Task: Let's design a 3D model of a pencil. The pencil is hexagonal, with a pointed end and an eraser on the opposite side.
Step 10:
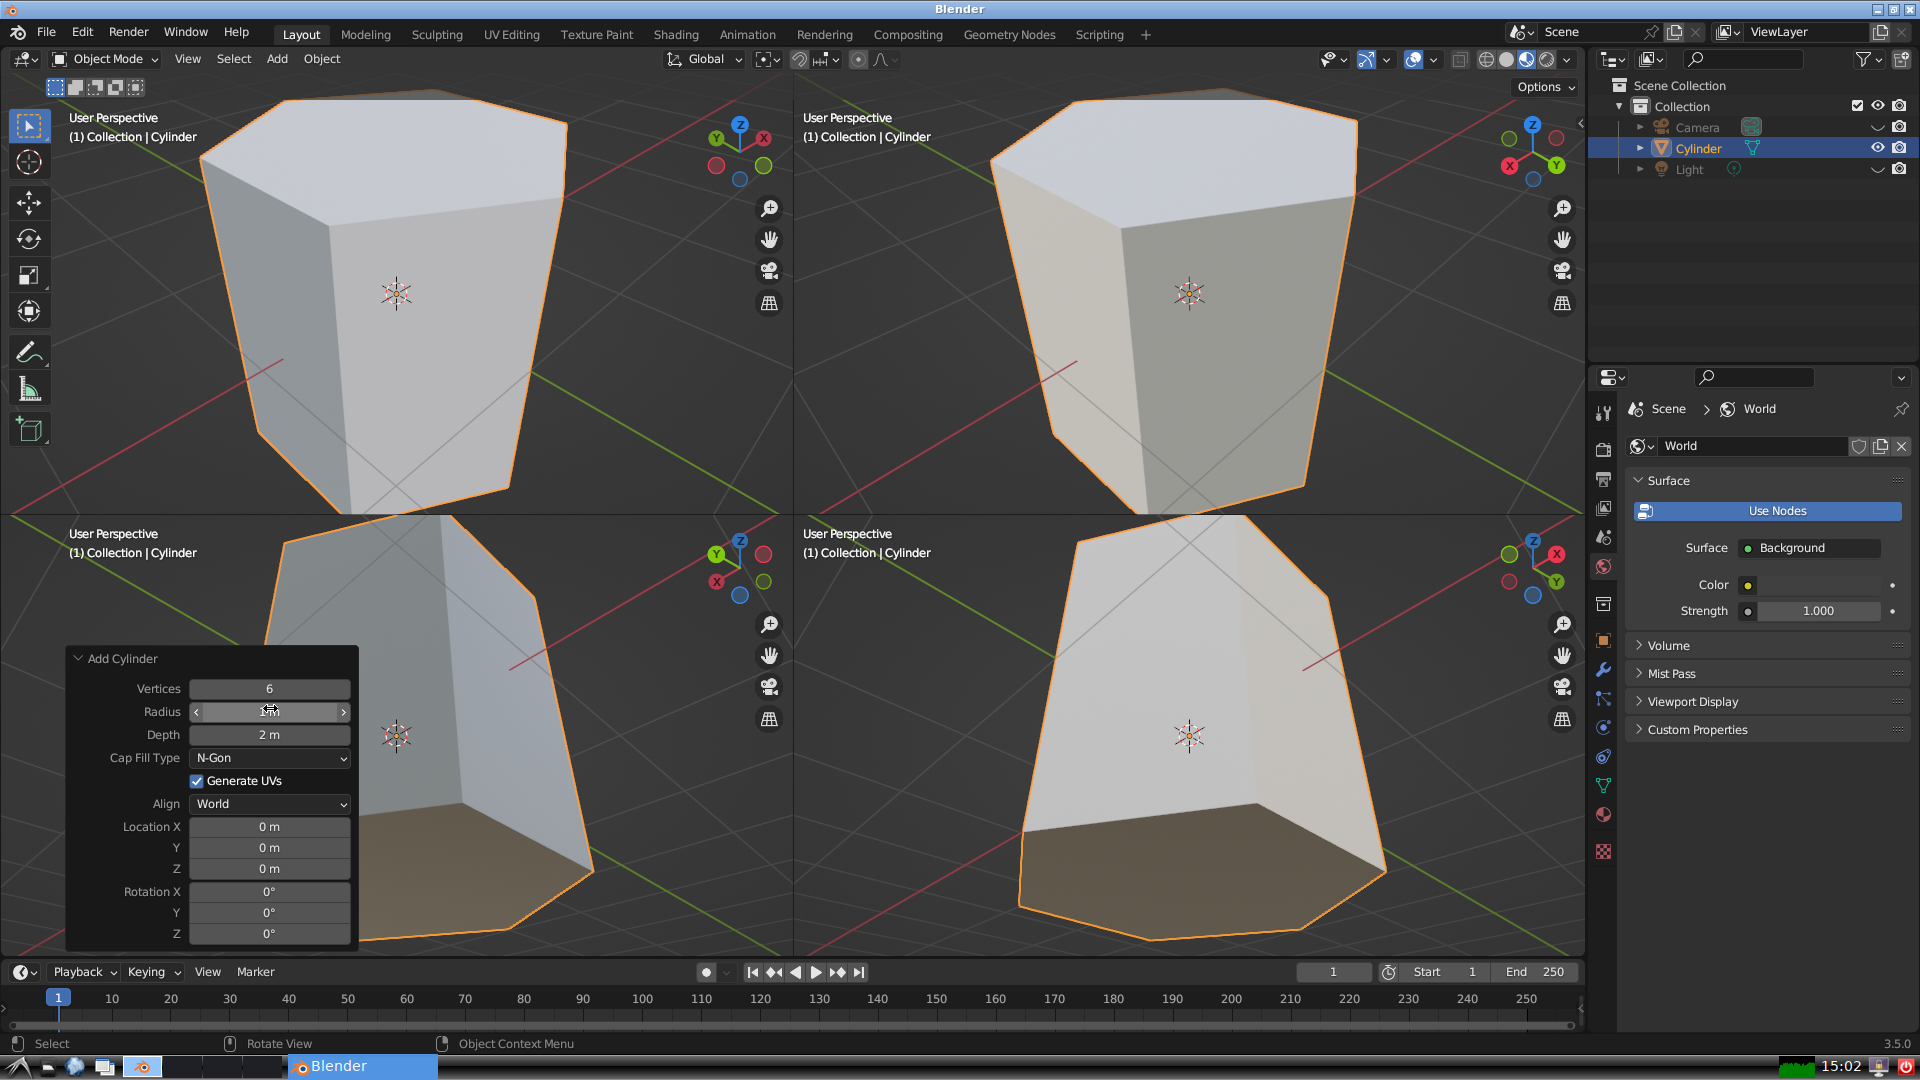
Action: click: no